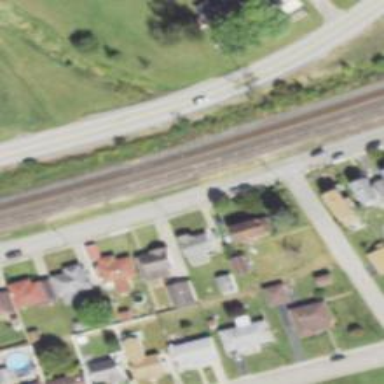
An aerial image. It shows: Railway siding for service.